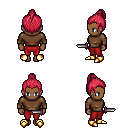
a pixel art fantasy rpg character, female body template, human, dark skin, brown long-sleeve shirt, red pants, ruby red short topknot hairstyle, gold boots, dagger, four views (front, back, left, right), 2x2 character sprite sheet, small pixel art, hard edges, no anti-aliasing